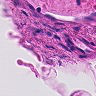
Metastatic tissue present: no